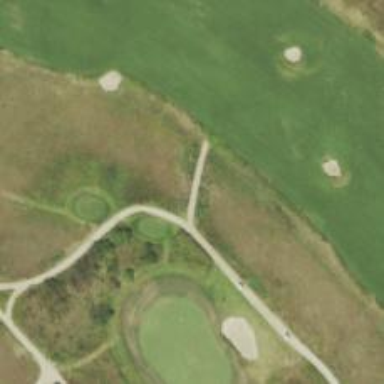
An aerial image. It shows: Pathway for golfing.